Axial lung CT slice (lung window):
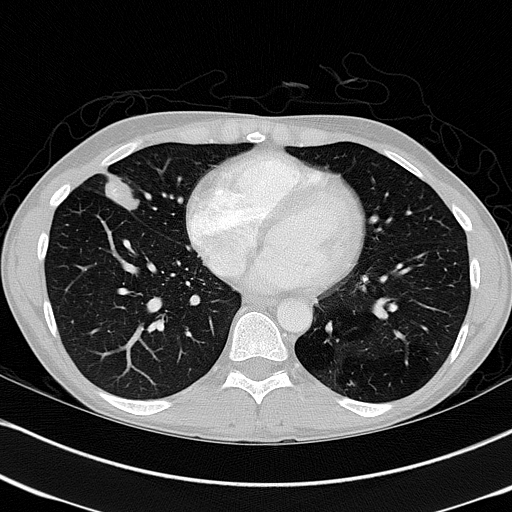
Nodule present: yes
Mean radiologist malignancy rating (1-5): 3